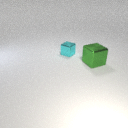
small cyan metal cube to the left of large green metal cube